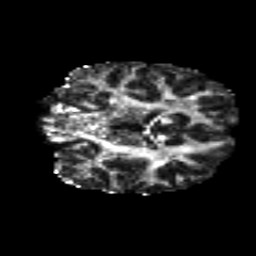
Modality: FA
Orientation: coronal
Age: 19
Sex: female
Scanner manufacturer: siemens
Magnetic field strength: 3 T
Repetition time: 8.8 s
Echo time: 0.085 s